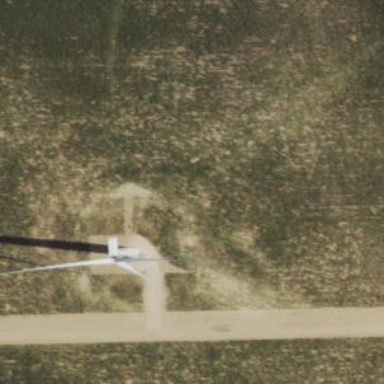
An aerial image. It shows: Wind generator in the form of horizontal axis wind turbine.